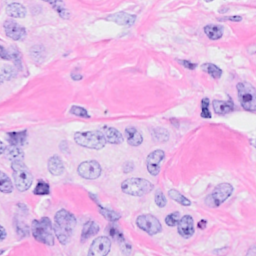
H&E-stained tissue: Breast